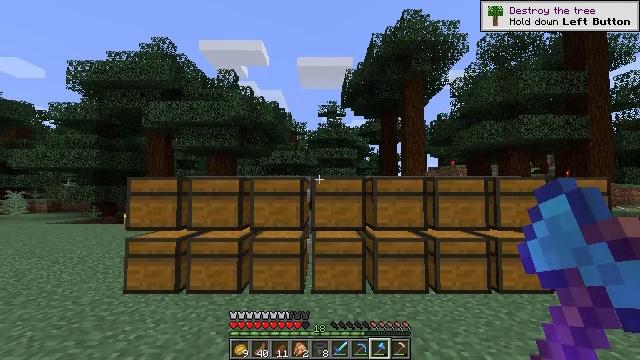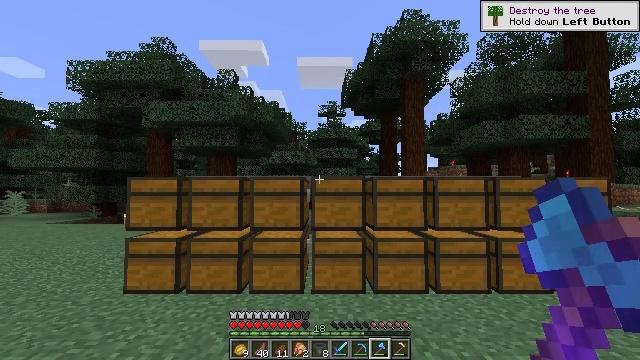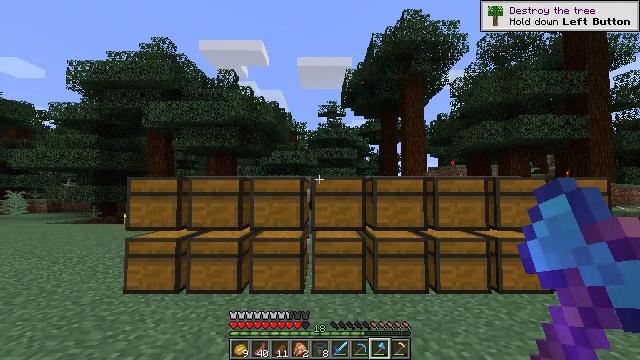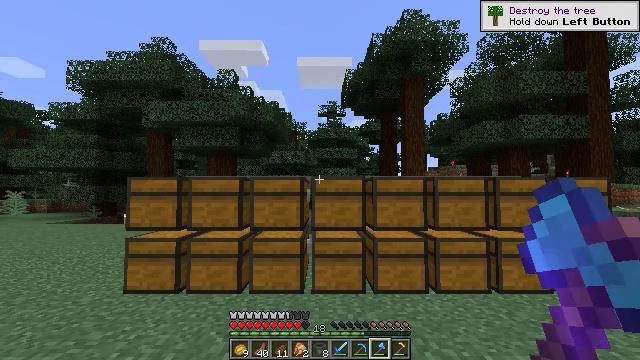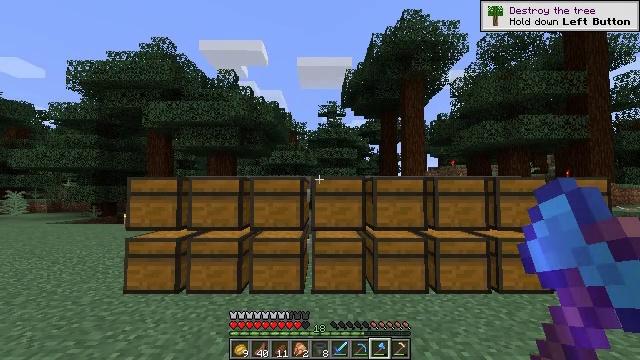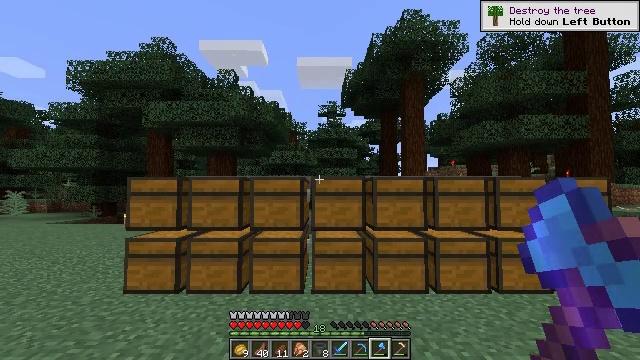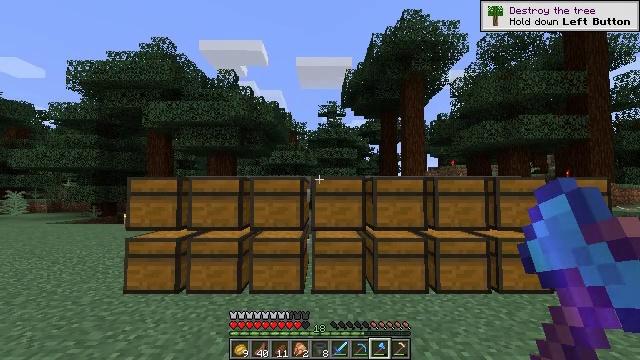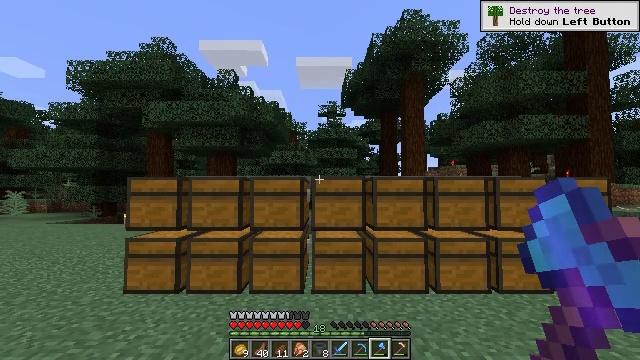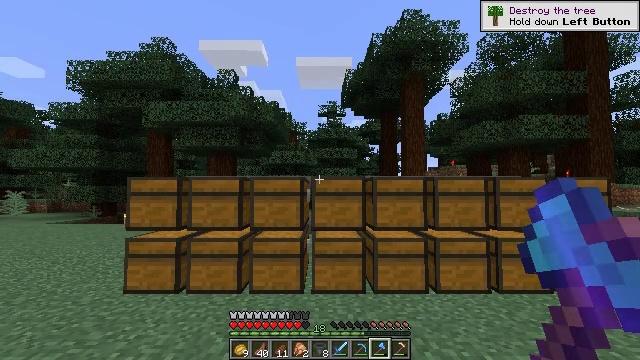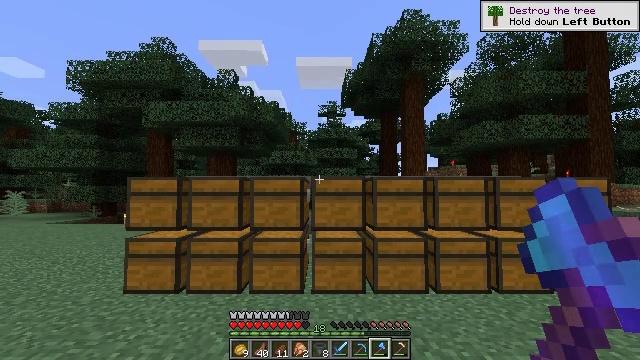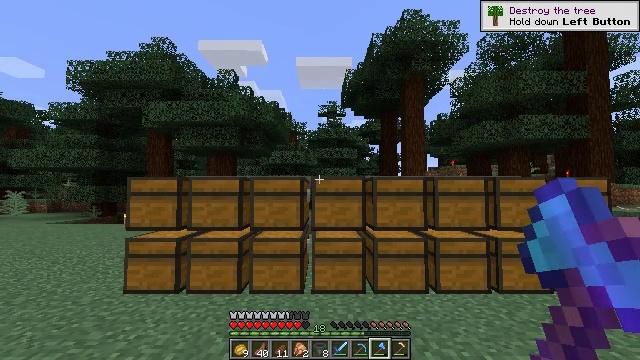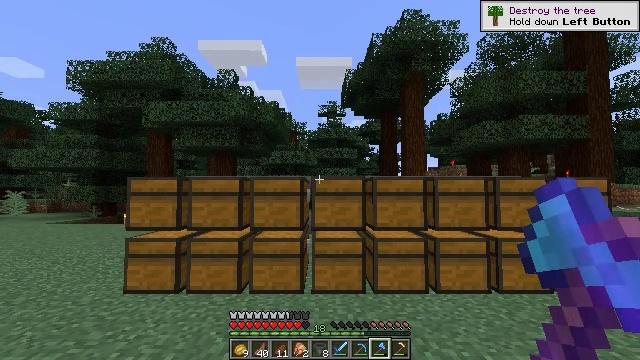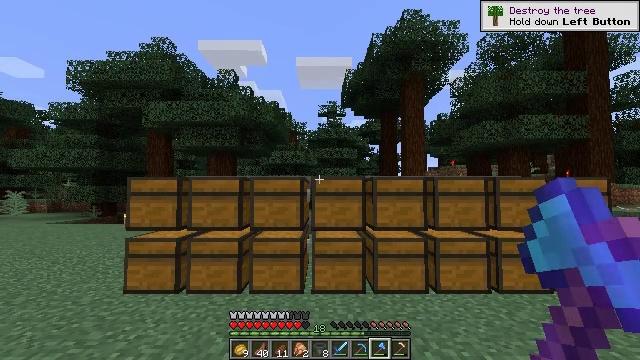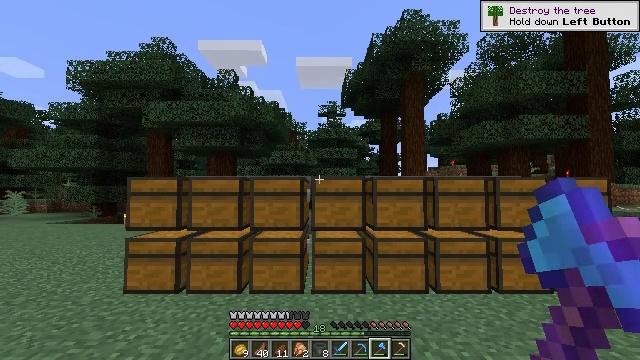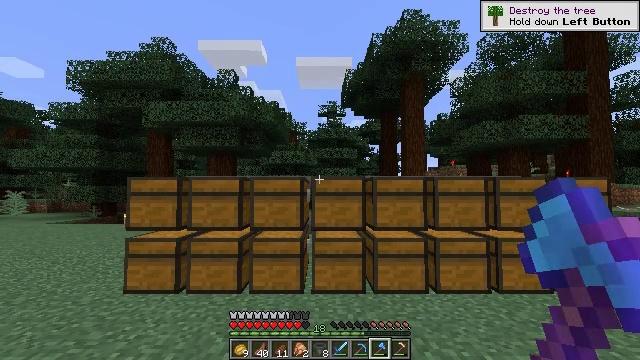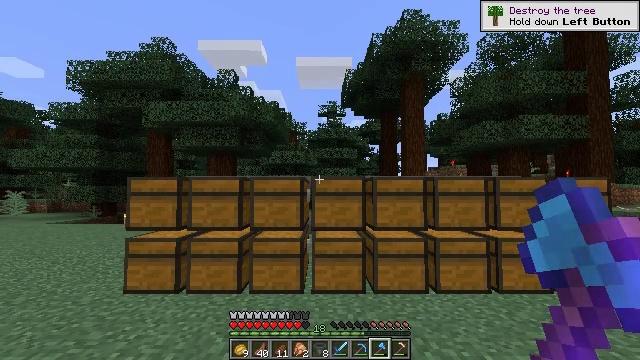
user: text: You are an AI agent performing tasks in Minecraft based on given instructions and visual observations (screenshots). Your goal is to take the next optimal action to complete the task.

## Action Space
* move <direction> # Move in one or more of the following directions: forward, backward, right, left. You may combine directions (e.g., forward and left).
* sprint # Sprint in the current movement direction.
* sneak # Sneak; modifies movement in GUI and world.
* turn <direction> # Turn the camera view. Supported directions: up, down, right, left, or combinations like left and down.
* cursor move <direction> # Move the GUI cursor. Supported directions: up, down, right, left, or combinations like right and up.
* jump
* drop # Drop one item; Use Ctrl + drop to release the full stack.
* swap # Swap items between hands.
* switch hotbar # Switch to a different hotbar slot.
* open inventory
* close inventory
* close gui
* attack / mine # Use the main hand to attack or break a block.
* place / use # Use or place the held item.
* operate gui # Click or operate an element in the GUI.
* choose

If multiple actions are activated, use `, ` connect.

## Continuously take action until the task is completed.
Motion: motion action
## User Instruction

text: Collect the large fern.
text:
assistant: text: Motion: no_op
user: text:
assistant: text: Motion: no_op
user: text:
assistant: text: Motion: no_op
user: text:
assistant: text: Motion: no_op
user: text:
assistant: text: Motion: no_op
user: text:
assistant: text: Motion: no_op
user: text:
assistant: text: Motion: no_op
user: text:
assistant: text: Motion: no_op
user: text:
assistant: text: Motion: no_op
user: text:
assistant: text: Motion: no_op
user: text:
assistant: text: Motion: no_op
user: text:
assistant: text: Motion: no_op
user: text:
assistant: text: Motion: no_op
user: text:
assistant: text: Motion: no_op
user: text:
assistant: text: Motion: no_op
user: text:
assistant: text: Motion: no_op
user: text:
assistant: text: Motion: no_op
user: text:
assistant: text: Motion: no_op
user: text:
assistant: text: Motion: no_op
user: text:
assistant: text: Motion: no_op
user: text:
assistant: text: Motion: no_op
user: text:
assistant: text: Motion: no_op
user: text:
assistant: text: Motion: no_op
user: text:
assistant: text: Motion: no_op
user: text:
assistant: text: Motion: no_op
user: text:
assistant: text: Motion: no_op
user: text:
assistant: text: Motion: no_op
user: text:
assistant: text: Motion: no_op
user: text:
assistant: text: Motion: no_op
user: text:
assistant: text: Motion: no_op